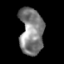
Tissue: skin
Cell type: Epithelial cells
Senescence score: 0.2169
Nuclear area (px): 1079
Mean DAPI intensity: 129.092